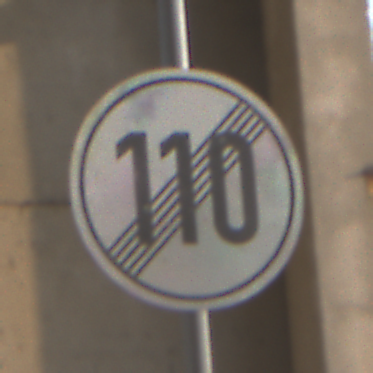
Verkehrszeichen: EndeGeschwindigkeit110
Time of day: SunriseSunset
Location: Roofed (Suburban)
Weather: Clear
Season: NotSpecified
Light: Natural